Interaction volume radius: 5 \u00c5
Interaction volume height: 45 \u00c5
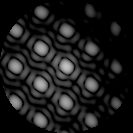
Disorder parameter: 0.015